Question: I'm using the stream-to-promise npm module to create the multipart/form-data payload in my jasmine test. My payload includes an image file as a buffer but when the payload is put through stream-to-promise it changes or corrupts my original image buffer in the payload somehow and so my tests are failing. Is there a way to prevent this?
'''
it('test /identity-verification/your-first-form-of-id POST with validation passing', function(done){
var form = new FormData();
var image = fs.createReadStream("image.png");
streamToBuffer(image, function (err, buffer) {
form.append('firstID', 'passport');
form.append('firstIDImage', buffer);
var headers = form.getHeaders();
streamToPromise(form).then(function(payload) {
var options = {
method: 'POST',
url: '/identity-verification/your-first-form-of-id',
payload: payload,
headers: headers
};
server.inject(options, function(response) {
expect(response.statusCode).toBe(302);
expect(response.headers.location).toMatch('/identity-verification/your-first-form-of-id/upload-successful');
done();
});
});
});
});
'''
The buffer in the payload after being put through stream-to-promise looks like this:

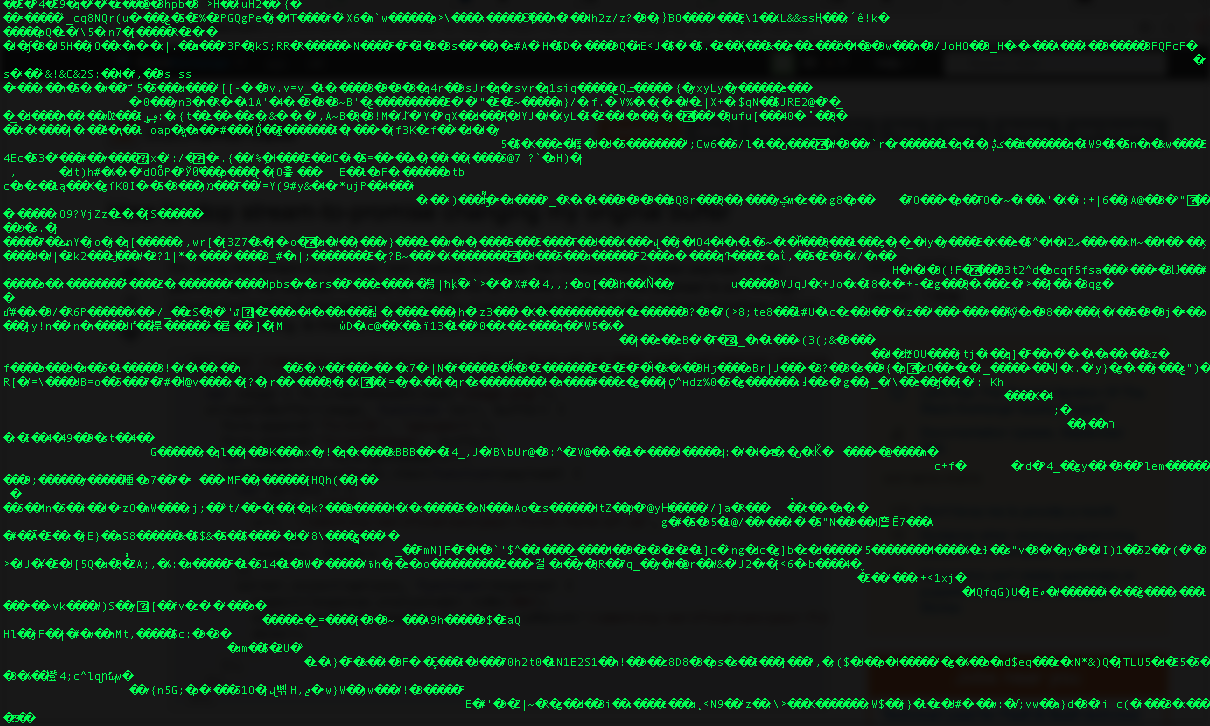
Answer: You don't need stream-to-buffer. You've already got the buffer from createReadStream. If you get rid of that, it should work. One thing to be careful of is that your maxBytes is set high enough to accomodate your test image. This was causing some cryptic errors when I was testing.
The code below is working fine for me.
'''
var streamToPromise = require("stream-to-promise");
var FormData = require("form-data");
var fileTypeModule = require("file-type");
var fs = require("fs");
var q = require("q");
var Hapi = require('hapi');
var server = new Hapi.Server({ debug: { request: ['error'] } });
server.connection({
host: 'localhost',
port: 8000
});
server.route({
method: 'POST',
path: '/test',
handler: function(request, reply) {
var data = request.payload.firstIDImage;
var fileType = fileTypeModule(data);
reply(fileType);
},
config: {
payload: { maxBytes: <PHONE> }
}
});
var start = server.start();
var form = new FormData();
var headers = form.getHeaders();
form.append('firstID', 'passport');
form.append('firstIDImage', fs.createReadStream("image.png"));
var append = streamToPromise(form);
q.all([start, append]).then((results) => {
var options = {
method: 'POST',
url: '/test',
payload: results[1],
headers: headers
};
server.inject(options, function(response) {
console.log(response.payload);
});
});
'''